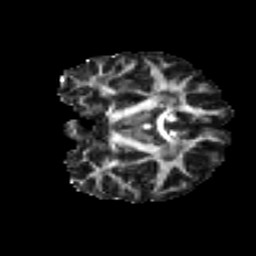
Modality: FA
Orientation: coronal
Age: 22
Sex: male
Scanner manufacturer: ge
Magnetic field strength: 3 T
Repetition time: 7.8 s
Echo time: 0.0606 s